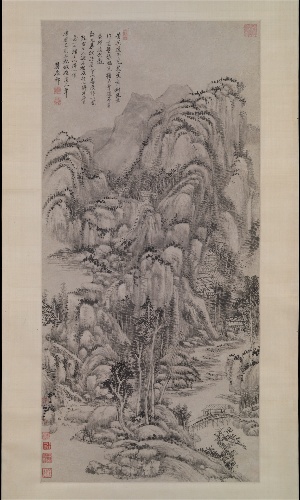
Title: 清  王原祁  倣吳鎮山水圖  軸|Landscape after Wu Zhen
Artist: Wang Yuanqi
Artist bio: Chinese, 1642–1715
Date: dated 1695
Object type: Hanging scroll
Classification: Paintings
Medium: Hanging scroll; ink on paper
Culture: China
Period: Qing dynasty (1644–1911)
Dimensions: Image: 42 3/4 x 20 1/4 in. (108.6 x 51.4 cm)
Overall with mounting: 84 x 27 1/2 in. (213.4 x 69.9 cm)
Overall with knobs: 84 x 31 3/4 in. (213.4 x 80.6 cm)
Department: Asian Art
Credit line: Bequest of John M. Crawford Jr., 1988
Accession year: 1989
Repository: Metropolitan Museum of Art, New York, NY
Tags: Mountains|Landscapes